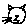
Label: cat